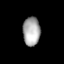
Tissue: lung
Cell type: Epithelial cells
Senescence score: 0.2396
Nuclear area (px): 489
Mean DAPI intensity: 168.202